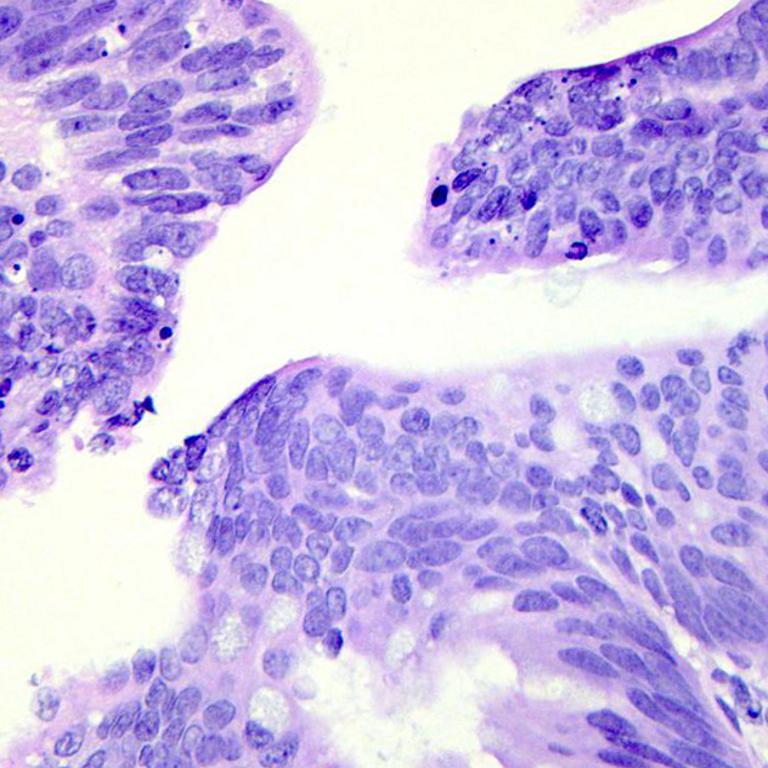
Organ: colon
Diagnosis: adenocarcinomas